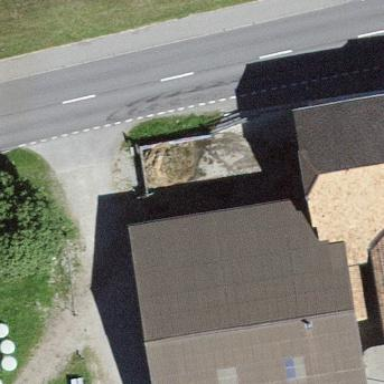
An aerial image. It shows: Shed.